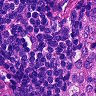
Metastatic tissue present: no